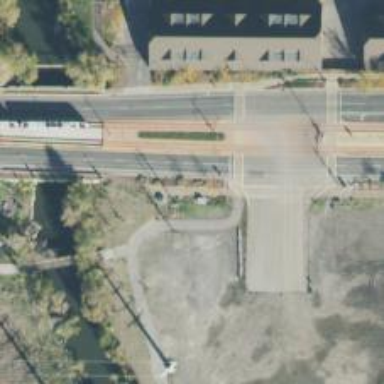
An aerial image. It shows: Railway crossing.